The image is a wavelet scalogram (time versus scale/frequency) of a rolling-element bearing's vibration signal. What is the most likely bearing condition (normal, inner_race, outer_race, ball)?
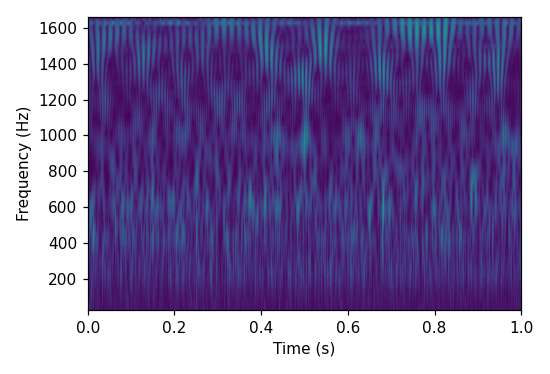
Answer: outer_race